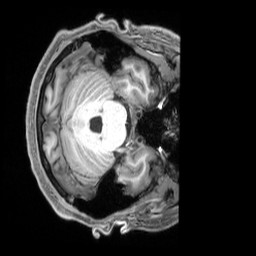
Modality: T1w
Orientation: axial
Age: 33
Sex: male
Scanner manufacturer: siemens
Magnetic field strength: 3 T
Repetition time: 2.3 s
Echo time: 0.00229 s